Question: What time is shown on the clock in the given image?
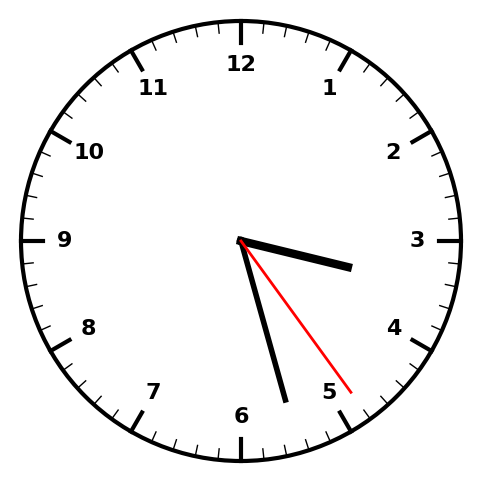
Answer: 03:27:24